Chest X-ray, AP view. Patient: 55 years old, sex M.
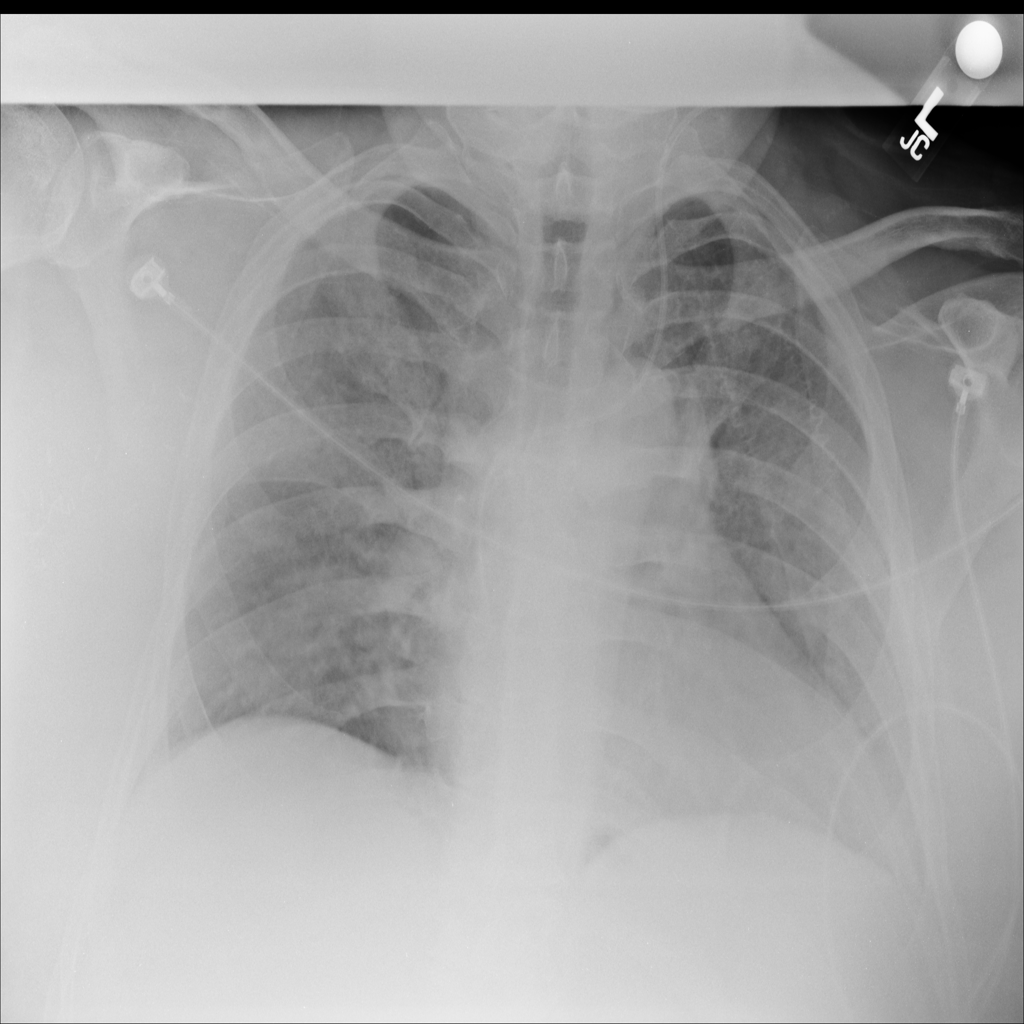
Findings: Edema